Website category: sports
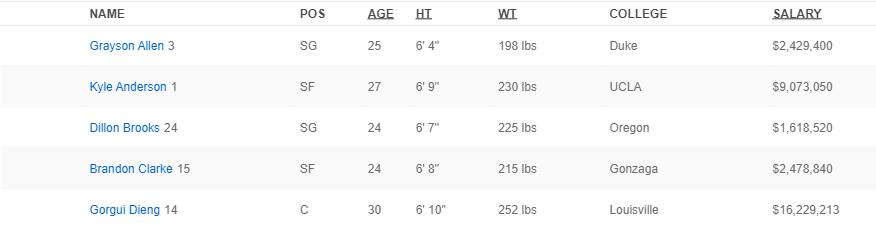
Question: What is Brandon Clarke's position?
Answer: SF

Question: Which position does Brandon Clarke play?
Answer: SF

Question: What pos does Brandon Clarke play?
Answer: SF

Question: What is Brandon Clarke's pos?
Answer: SF

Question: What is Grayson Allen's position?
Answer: SG

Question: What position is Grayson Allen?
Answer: SG

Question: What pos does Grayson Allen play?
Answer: SG

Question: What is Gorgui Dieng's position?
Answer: C

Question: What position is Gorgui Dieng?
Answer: C

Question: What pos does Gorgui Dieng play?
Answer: C

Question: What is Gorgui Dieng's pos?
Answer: C

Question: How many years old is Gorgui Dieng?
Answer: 30

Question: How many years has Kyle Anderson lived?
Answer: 27

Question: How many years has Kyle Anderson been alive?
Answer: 27

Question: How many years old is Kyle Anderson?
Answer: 27

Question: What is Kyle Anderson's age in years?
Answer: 27

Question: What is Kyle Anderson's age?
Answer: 27

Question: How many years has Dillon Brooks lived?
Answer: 24

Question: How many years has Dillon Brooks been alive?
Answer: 24

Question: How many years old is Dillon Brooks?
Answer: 24

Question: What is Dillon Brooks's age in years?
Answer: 24

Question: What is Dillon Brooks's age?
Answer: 24

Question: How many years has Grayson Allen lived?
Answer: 25

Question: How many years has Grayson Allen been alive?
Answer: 25

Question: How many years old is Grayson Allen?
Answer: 25

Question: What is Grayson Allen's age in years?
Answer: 25

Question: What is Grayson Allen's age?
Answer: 25

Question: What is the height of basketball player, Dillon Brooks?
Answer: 6' 7"

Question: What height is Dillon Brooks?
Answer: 6' 7"

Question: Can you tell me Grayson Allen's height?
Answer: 6' 4"

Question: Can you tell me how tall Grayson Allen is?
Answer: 6' 4"

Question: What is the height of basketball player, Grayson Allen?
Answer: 6' 4"

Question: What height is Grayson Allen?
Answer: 6' 4"

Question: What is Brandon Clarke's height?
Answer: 6' 8"

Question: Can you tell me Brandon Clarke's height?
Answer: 6' 8"

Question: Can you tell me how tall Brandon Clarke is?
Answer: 6' 8"

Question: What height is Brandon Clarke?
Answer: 6' 8"

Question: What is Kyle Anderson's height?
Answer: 6' 9"

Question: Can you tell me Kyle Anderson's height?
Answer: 6' 9"

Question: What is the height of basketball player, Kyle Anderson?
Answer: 6' 9"

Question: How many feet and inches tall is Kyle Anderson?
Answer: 6' 9"

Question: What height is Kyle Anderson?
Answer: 6' 9"

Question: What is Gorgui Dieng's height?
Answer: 6' 10"

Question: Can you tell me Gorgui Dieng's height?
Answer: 6' 10"

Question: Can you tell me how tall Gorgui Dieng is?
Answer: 6' 10"

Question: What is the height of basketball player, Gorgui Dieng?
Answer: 6' 10"

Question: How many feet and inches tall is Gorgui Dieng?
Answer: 6' 10"

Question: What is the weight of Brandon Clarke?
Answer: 215 lbs

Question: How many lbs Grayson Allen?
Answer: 198 lbs

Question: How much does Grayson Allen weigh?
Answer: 198 lbs

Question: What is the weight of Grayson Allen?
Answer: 198 lbs

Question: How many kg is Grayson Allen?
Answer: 198 lbs

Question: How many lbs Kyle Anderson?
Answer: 230 lbs

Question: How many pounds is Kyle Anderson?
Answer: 230 lbs

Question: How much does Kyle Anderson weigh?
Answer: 230 lbs

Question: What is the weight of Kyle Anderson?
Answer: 230 lbs

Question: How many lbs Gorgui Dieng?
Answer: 252 lbs

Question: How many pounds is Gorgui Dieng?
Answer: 252 lbs

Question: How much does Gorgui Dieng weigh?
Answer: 252 lbs

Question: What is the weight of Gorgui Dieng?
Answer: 252 lbs

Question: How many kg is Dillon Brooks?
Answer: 225 lbs

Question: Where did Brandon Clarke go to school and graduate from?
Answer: Gonzaga

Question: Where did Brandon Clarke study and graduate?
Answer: Gonzaga

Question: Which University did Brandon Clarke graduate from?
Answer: Gonzaga